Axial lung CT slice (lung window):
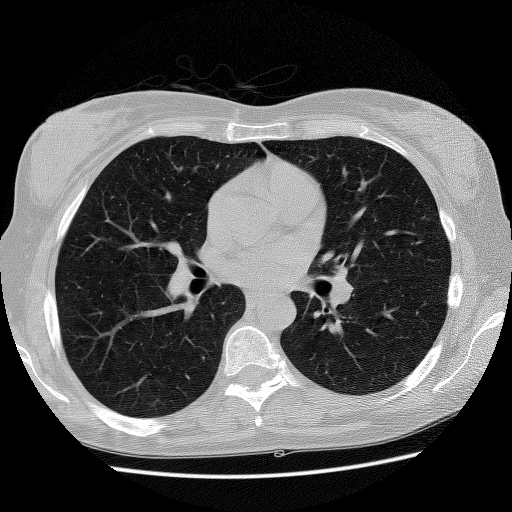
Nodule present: no